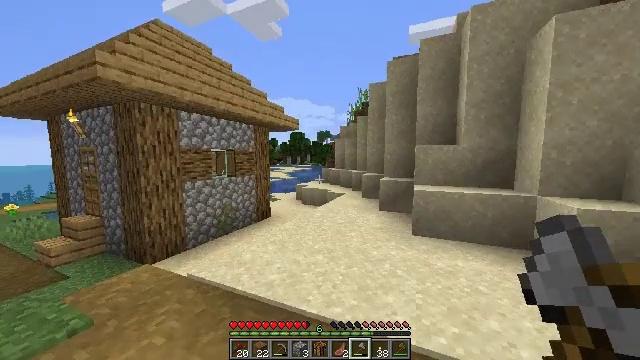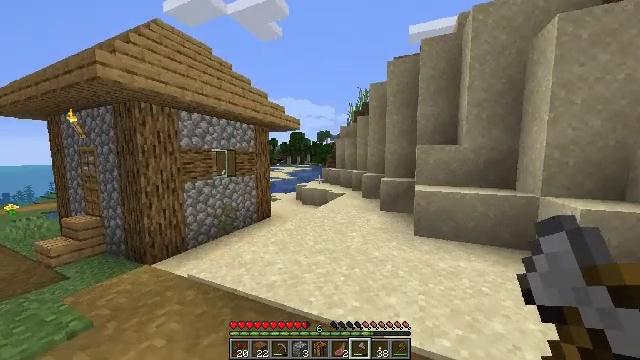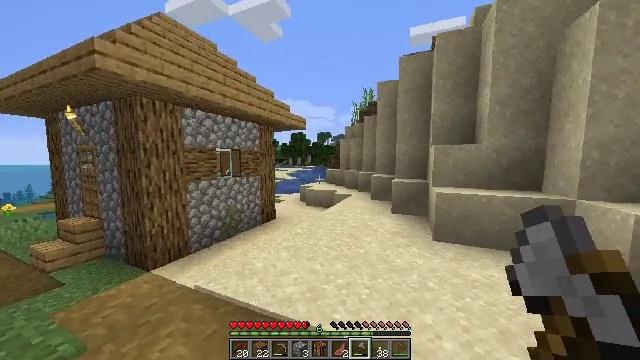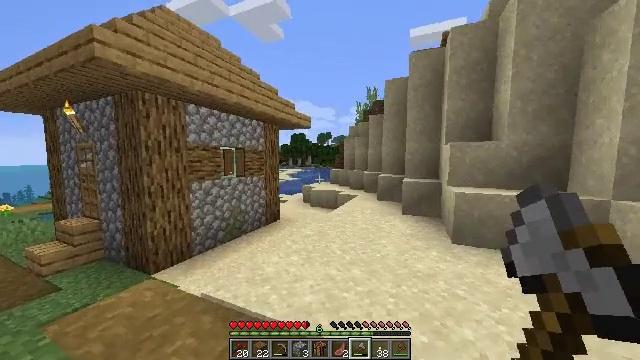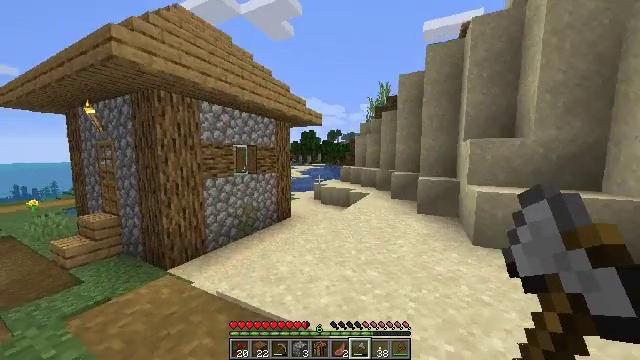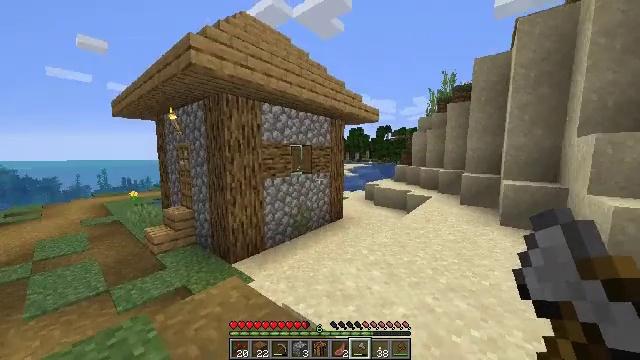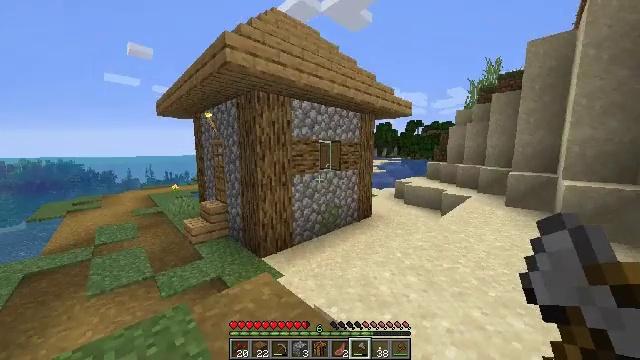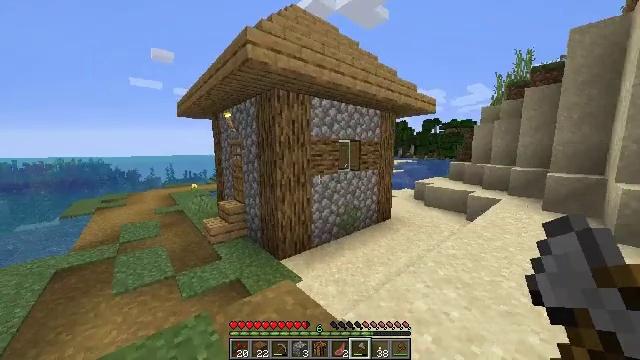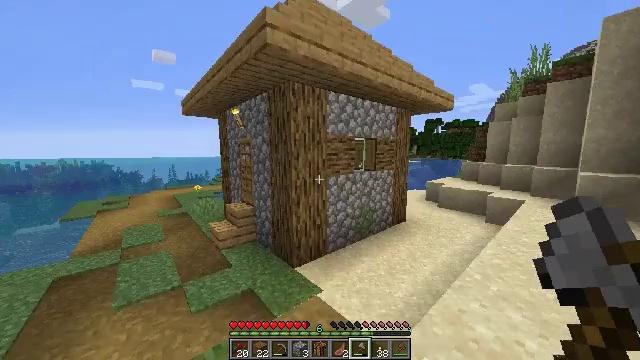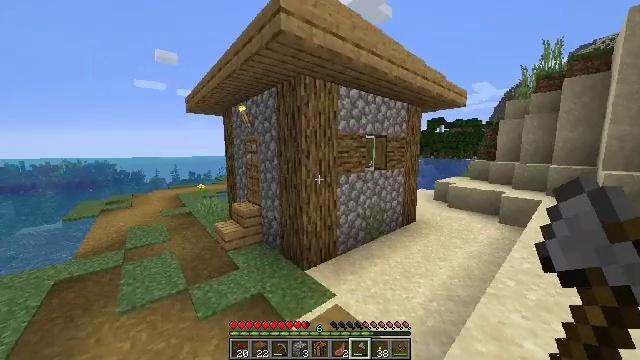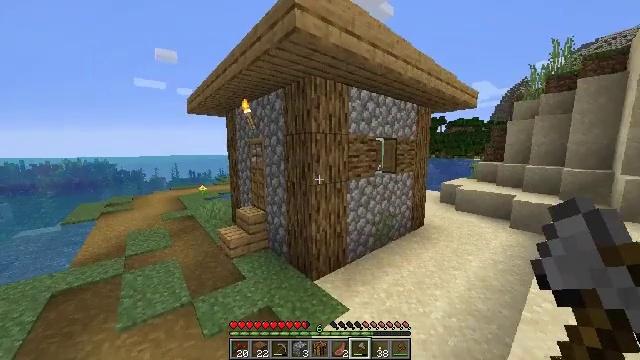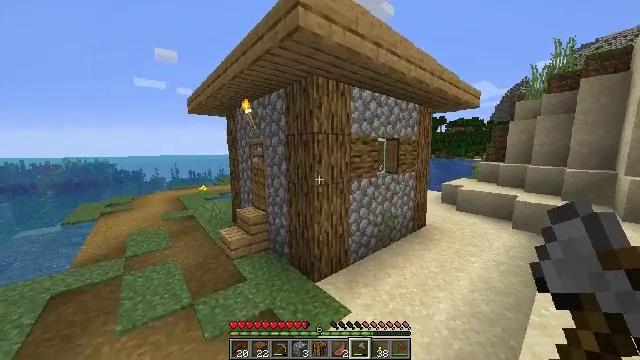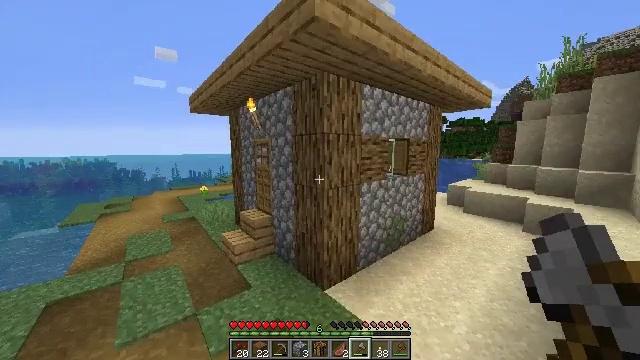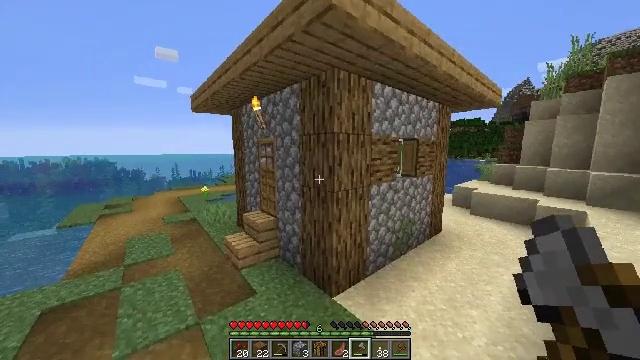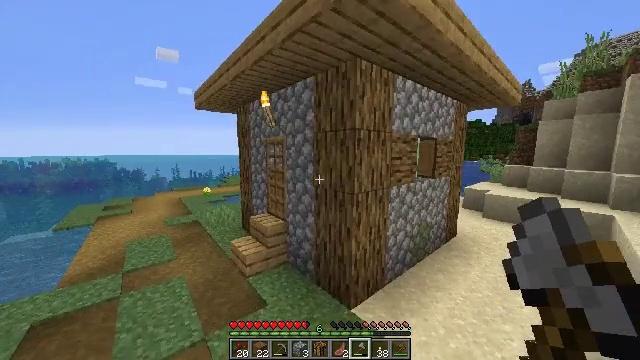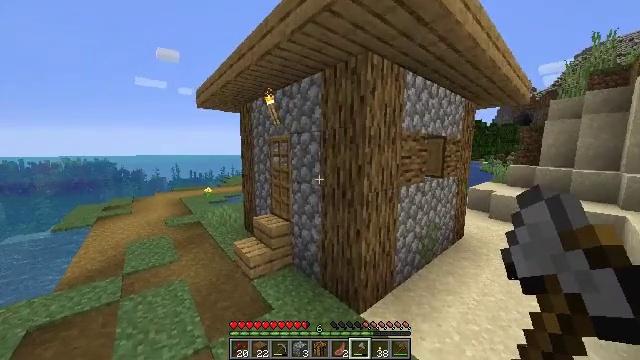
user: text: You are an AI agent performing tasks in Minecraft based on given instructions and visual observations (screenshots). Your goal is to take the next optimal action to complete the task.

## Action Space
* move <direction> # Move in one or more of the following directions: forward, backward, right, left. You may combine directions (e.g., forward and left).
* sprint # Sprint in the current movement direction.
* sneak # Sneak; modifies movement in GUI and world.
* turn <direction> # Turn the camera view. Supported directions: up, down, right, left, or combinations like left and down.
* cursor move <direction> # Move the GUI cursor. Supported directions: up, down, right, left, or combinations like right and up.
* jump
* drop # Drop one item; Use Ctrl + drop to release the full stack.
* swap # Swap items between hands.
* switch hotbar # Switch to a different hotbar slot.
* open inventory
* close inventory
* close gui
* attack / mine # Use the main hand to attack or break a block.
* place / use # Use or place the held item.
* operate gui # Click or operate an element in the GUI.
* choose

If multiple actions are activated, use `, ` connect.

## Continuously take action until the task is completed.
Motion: motion action
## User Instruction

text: Remove the grass path from the ground.
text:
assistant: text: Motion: move forward and move left, sprint
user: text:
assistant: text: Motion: move forward and move left, sprint
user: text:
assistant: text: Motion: move forward and move left, sprint
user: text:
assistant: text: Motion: move forward and move left, sprint, turn left
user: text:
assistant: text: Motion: move forward and move left, sprint, turn left
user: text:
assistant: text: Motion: move forward and move left, sprint, turn left and down
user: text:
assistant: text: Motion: move forward and move left, sprint, turn left
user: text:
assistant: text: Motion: move forward and move left, sprint
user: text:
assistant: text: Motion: move forward and move left, sprint
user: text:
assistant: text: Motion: move forward and move left, sprint
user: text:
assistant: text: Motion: move forward and move left, sprint
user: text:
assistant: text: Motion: move forward and move left, sprint
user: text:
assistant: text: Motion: move forward and move left, sprint
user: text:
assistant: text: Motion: move forward and move left, sprint
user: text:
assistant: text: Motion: move forward and move left, sprint
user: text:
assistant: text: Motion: move forward and move left, sprint
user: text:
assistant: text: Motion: move forward and move left, sprint
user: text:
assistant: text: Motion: move forward and move left, sprint
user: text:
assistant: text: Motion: move forward and move left, sprint
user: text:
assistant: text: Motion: move forward and move left, sprint, turn right
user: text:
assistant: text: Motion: move forward and move left, sprint, turn right
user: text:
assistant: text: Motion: move forward and move left, turn right
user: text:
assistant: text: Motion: move forward and move left, turn right
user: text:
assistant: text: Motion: move forward and move left, turn right
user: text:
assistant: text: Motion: move forward and move left
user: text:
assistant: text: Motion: move forward and move left
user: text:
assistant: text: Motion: move forward and move left
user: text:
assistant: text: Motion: move forward and move left, turn right
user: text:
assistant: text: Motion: move forward, turn right
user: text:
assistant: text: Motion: move forward, turn right, use / place